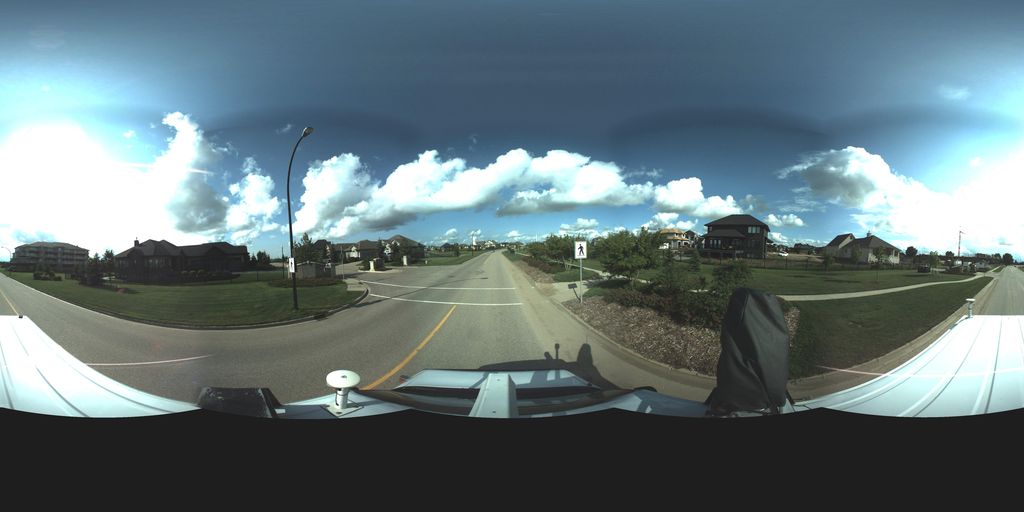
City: saskatoon